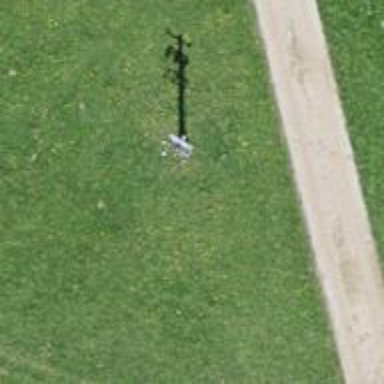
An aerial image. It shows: Power pole.